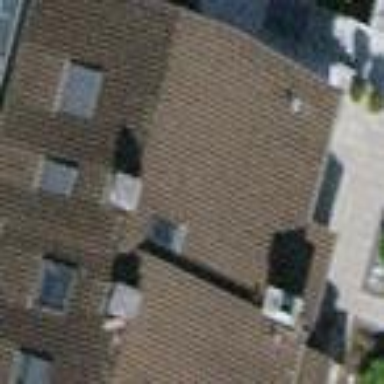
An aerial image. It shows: Residential building with gabled roof covered in roof tiles. The orientation of the roof is across the building.